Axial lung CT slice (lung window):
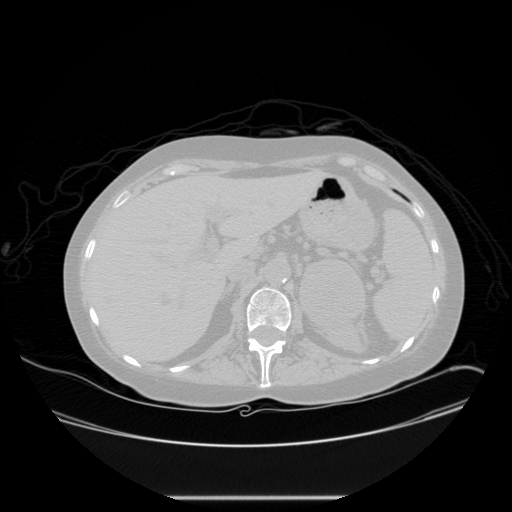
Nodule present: no